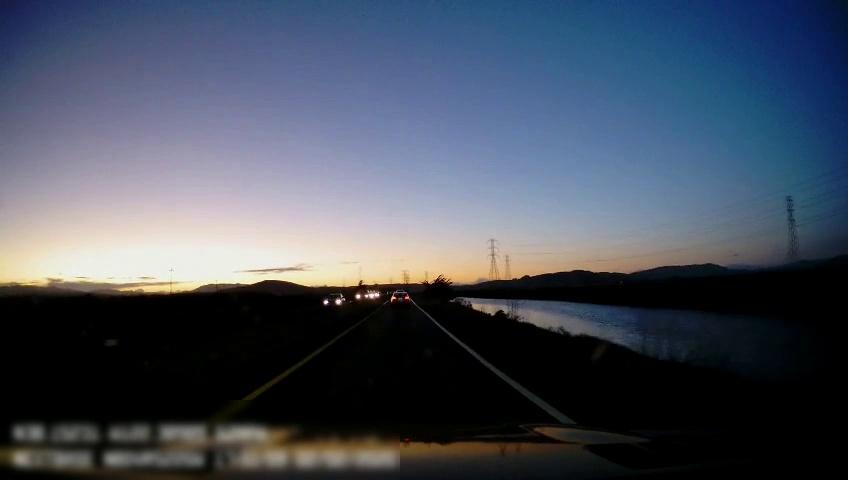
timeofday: Dusk/Dawn/Twilight
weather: Sunny
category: Drivable Space
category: Vehicles | Car
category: Vehicles | Car
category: Vehicles | SUV
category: Lanes | Current Lane
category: Lanes | Current Lane